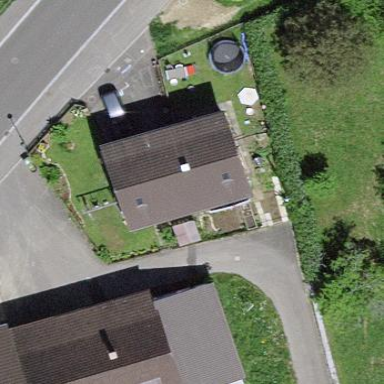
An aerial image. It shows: Simple house.